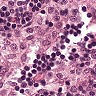
Metastatic tissue present: no